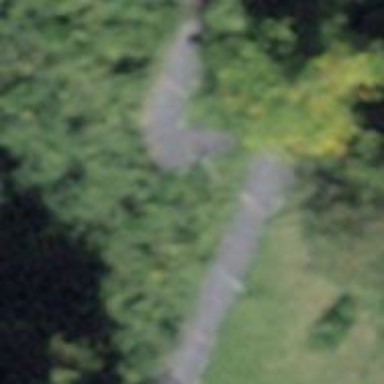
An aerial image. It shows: Path with excellent trail visibility.